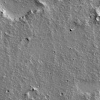
Atmospheric dust classification: not_dusty